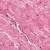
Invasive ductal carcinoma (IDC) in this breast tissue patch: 0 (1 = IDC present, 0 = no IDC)